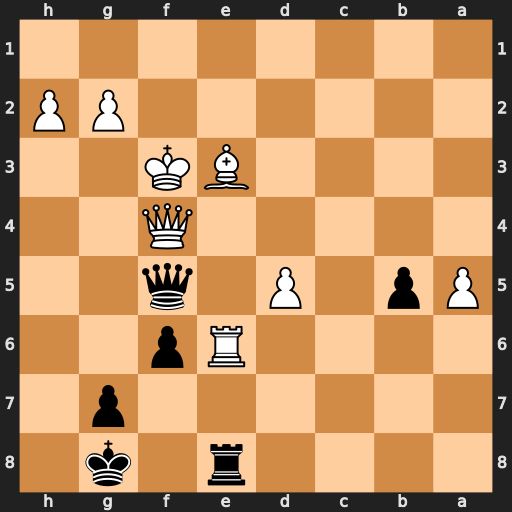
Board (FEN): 4r1k1/6p1/4Rp2/Pp1P1q2/5Q2/4BK2/6PP/8
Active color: b
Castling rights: -
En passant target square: -
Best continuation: Qxd5+ Qe4 Qxe6 Qxe6+ Rxe6